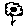
Label: flower